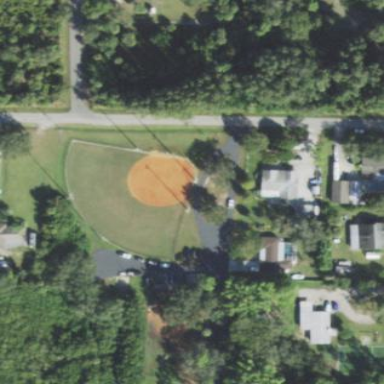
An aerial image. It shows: Baseball pitch for leisure land.